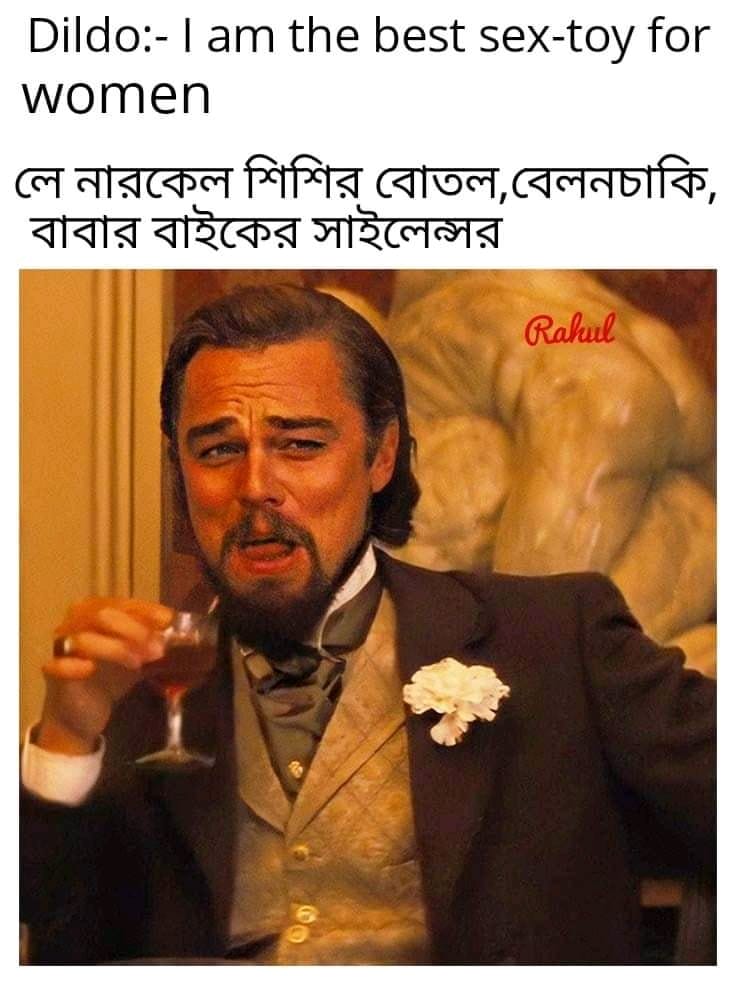
Caption: Dildo :-  I am the best sex-toy for women   লে নারকেল শিশির বোতল , বেলনচাকি , বাবার বাইকের সাইলেন্সর
Label: hate